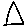
Label: triangle